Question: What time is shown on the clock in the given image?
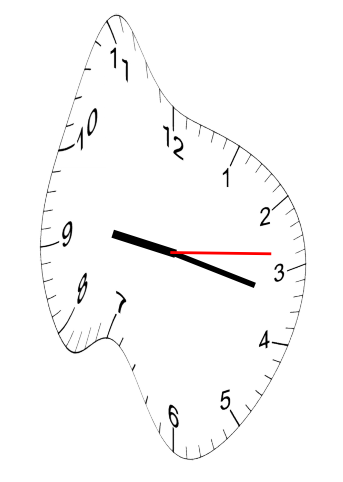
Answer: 09:17:14